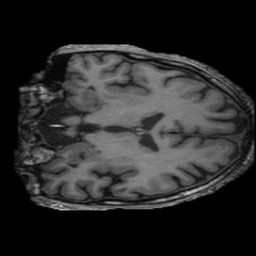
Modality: T1w
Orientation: coronal
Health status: ill
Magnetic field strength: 3 T